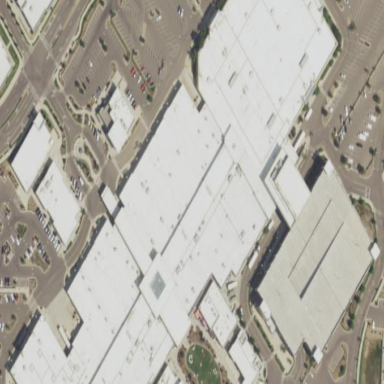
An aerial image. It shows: Mall building.